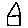
Label: house